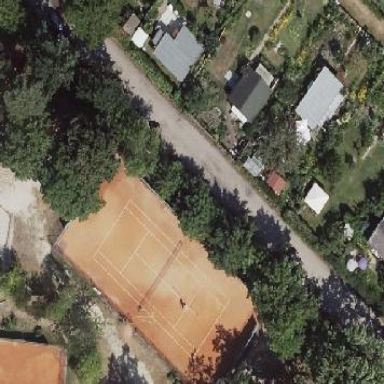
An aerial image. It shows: Tennis court on pitch.